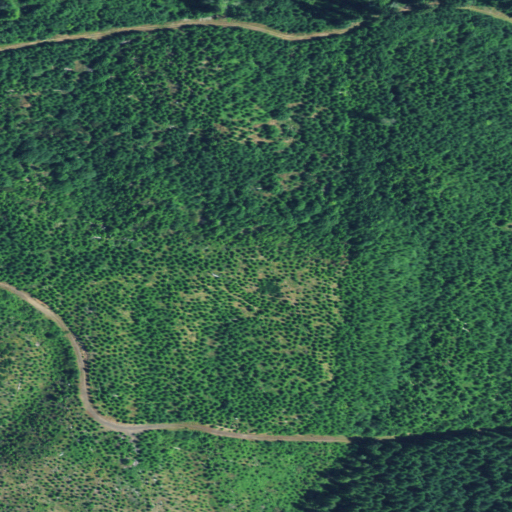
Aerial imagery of ridge(s) in Oregon named Thomas Hill containing evergreen forest, shrub, and mixed forest